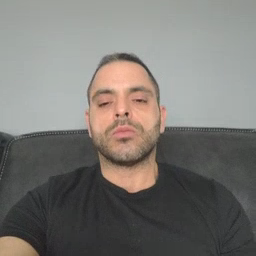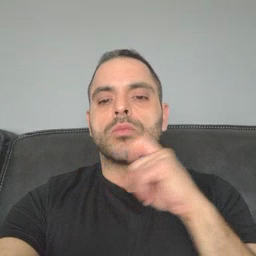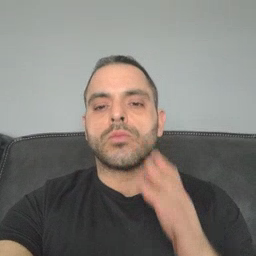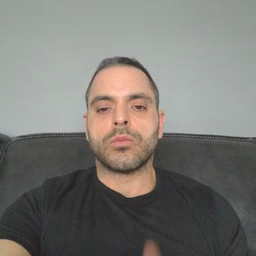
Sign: dryer